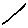
Label: line